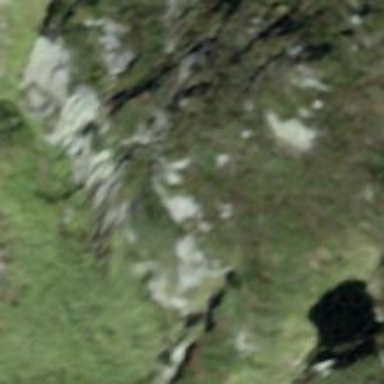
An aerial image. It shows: Cliff in nature.